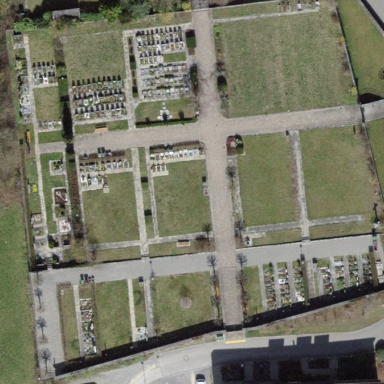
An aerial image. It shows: Cemetery.